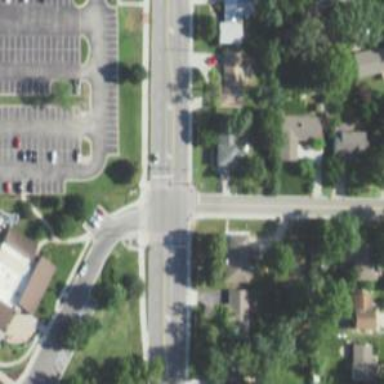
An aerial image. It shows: Solid stop line on the road.